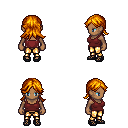
a pixel art fantasy rpg character, female body template, human, dark skin, maroon pirate shirt, gold greaves, dark blonde loose hair, ghillies, four views (front, back, left, right), 2x2 character sprite sheet, small pixel art, hard edges, no anti-aliasing